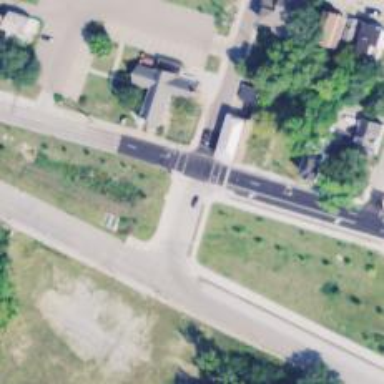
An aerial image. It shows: Crossing on the road.